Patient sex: F
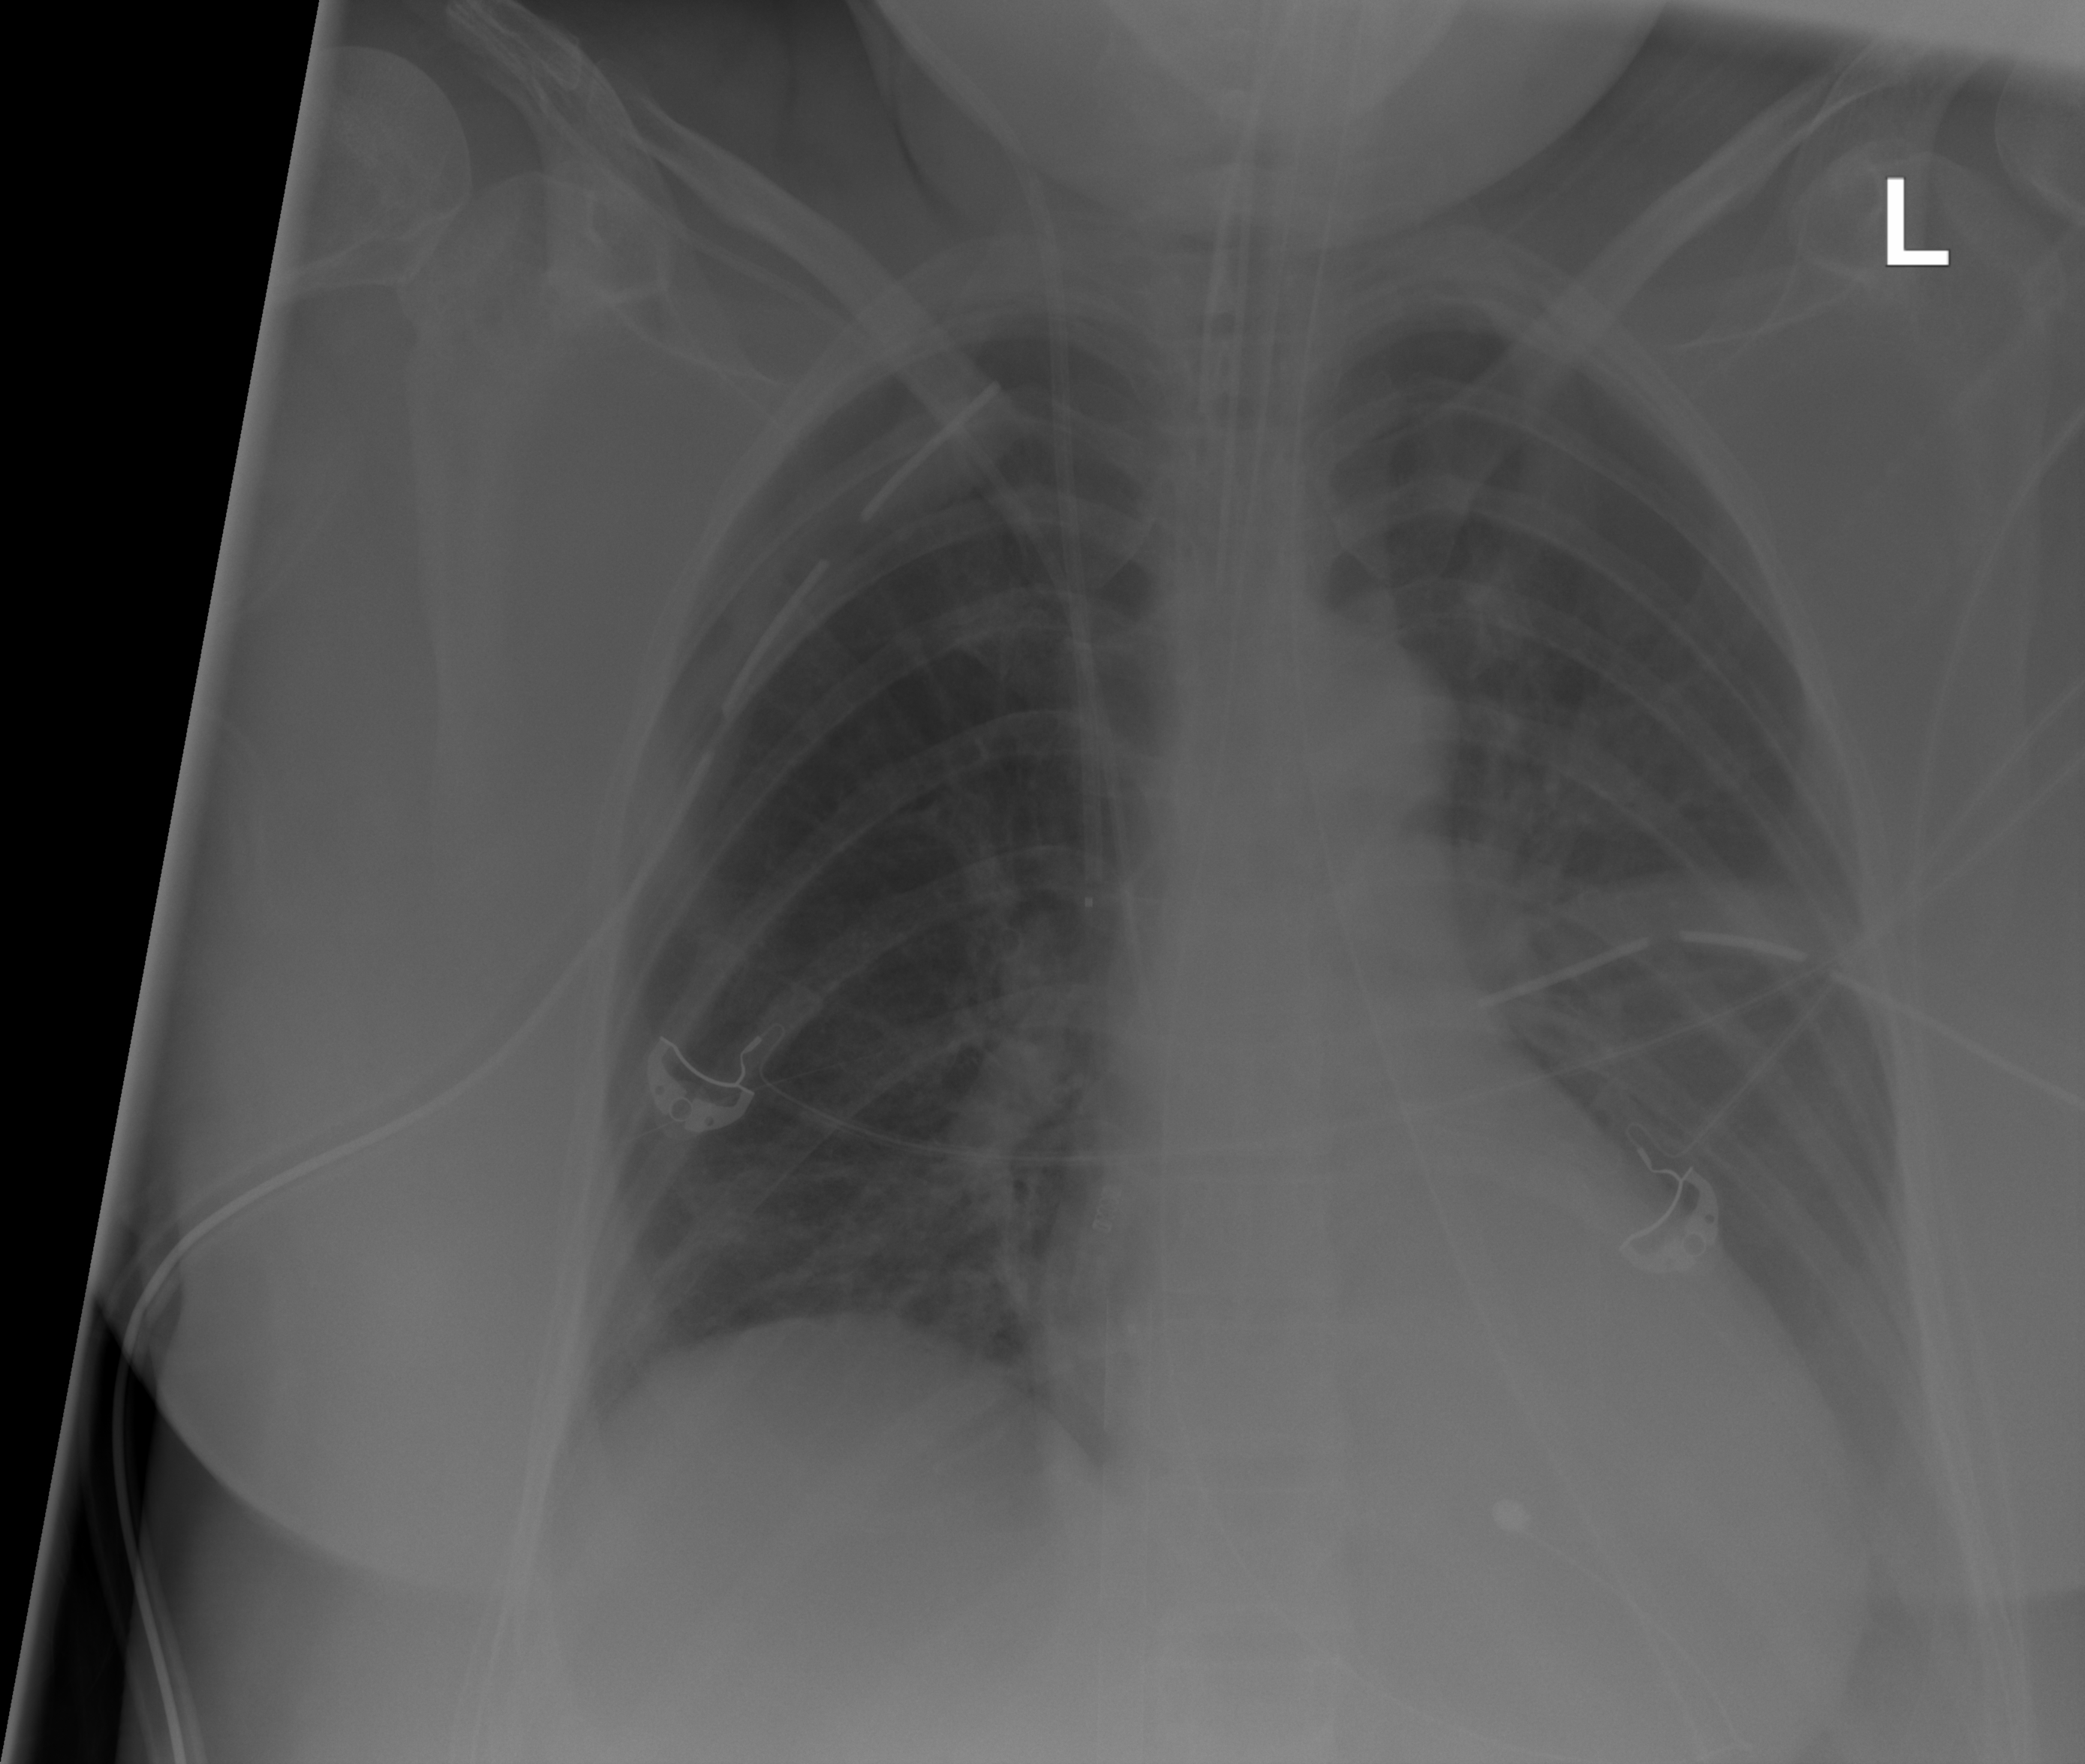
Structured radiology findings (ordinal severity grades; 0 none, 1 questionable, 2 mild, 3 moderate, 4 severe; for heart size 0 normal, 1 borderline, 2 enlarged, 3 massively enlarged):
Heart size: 2
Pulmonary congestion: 0
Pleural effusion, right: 0
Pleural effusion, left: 2
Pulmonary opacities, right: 0
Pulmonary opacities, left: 0
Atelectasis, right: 0
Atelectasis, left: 2